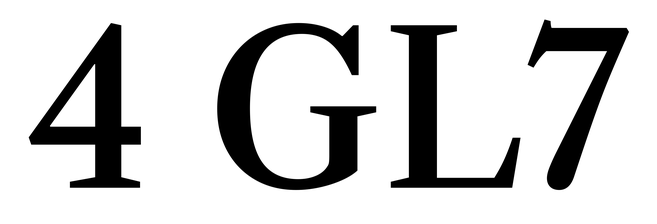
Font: LibreCaslonText_Medium